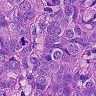
Metastatic tissue present: yes